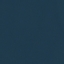
Land use / land cover class: SeaLake